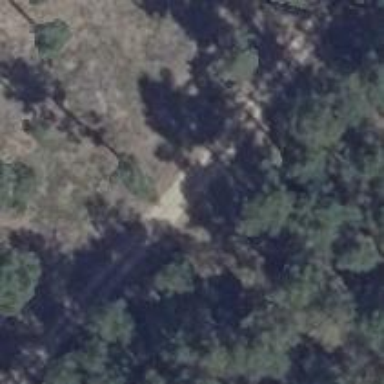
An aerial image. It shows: Sandy track road with grade4 tracktype.